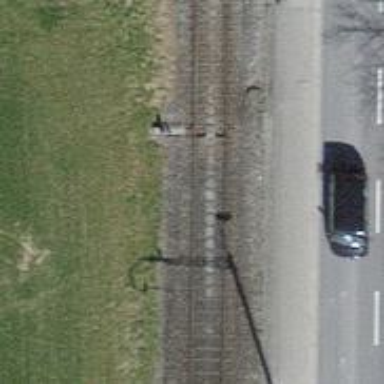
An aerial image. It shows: Railway switch.